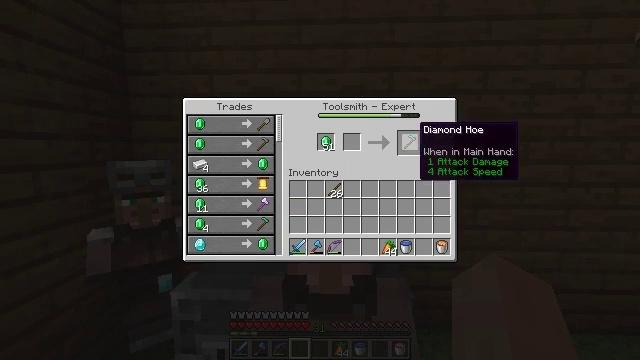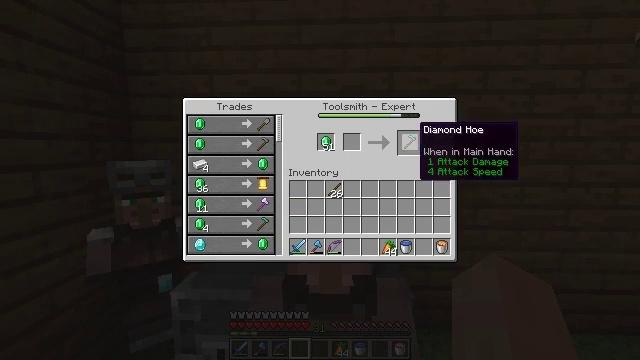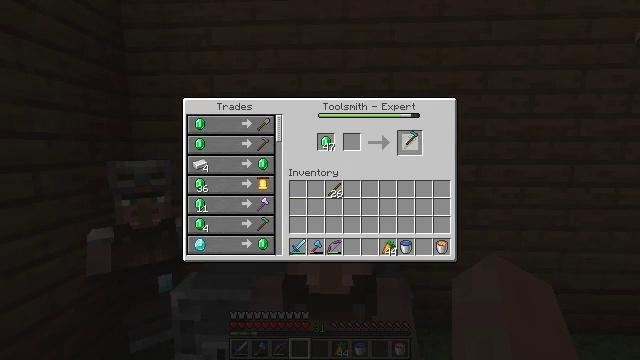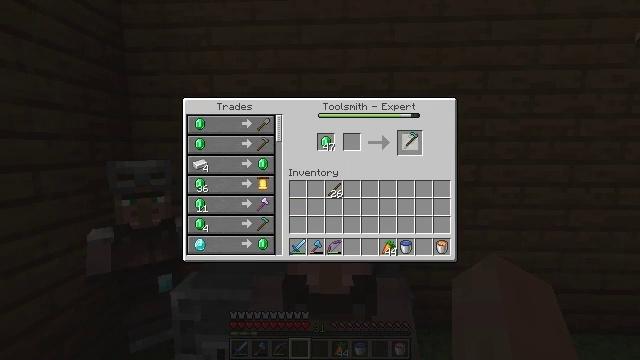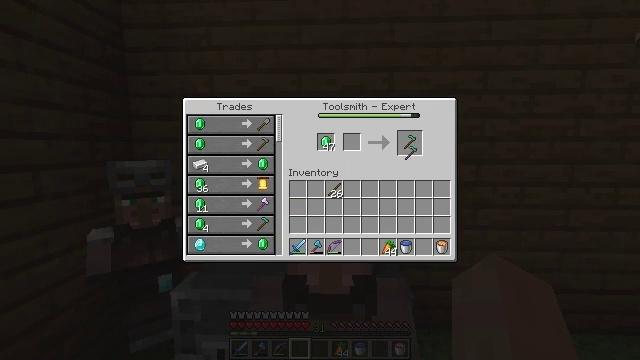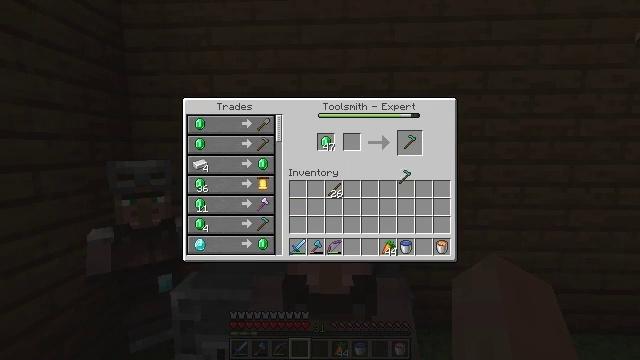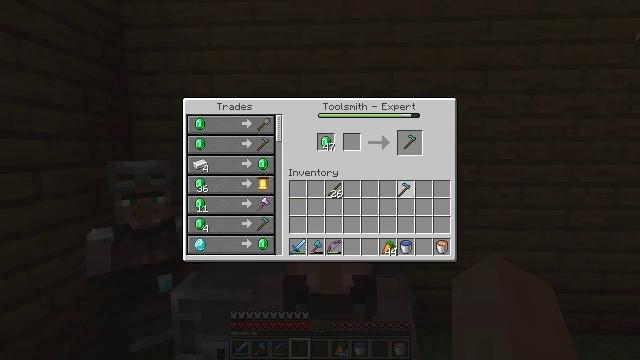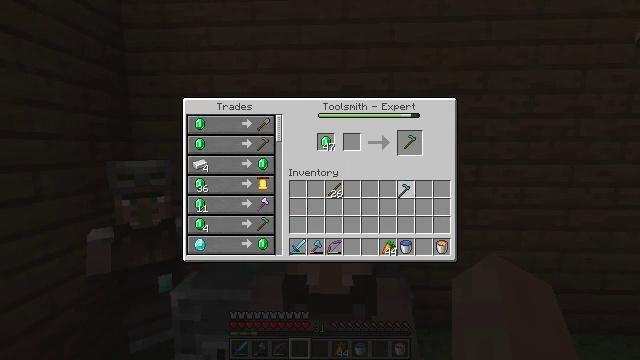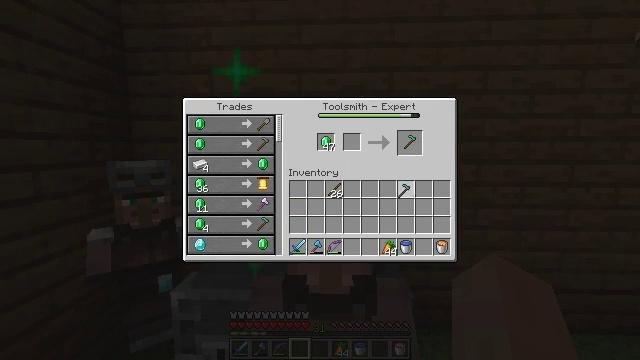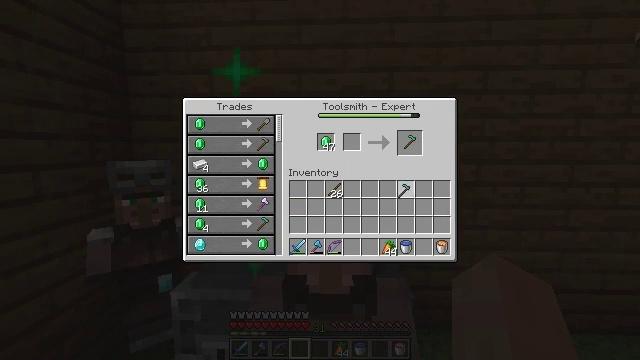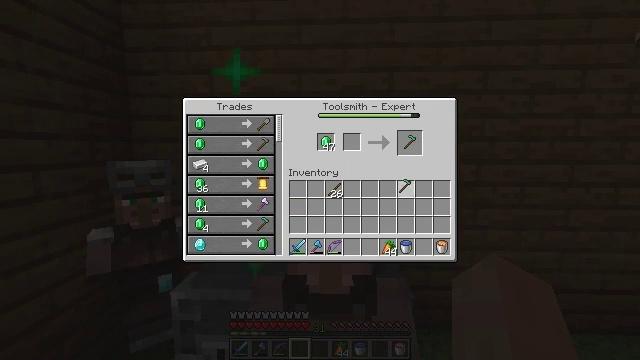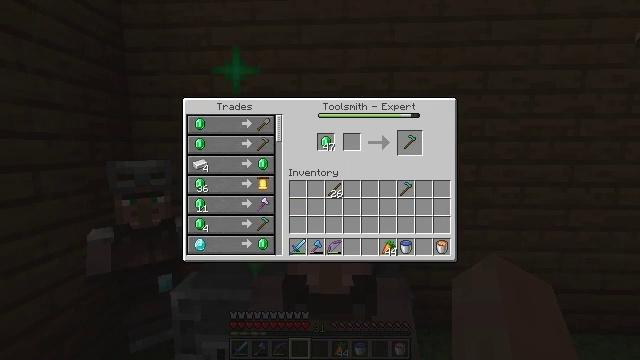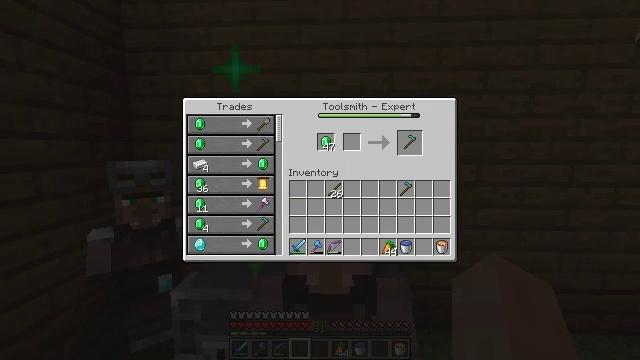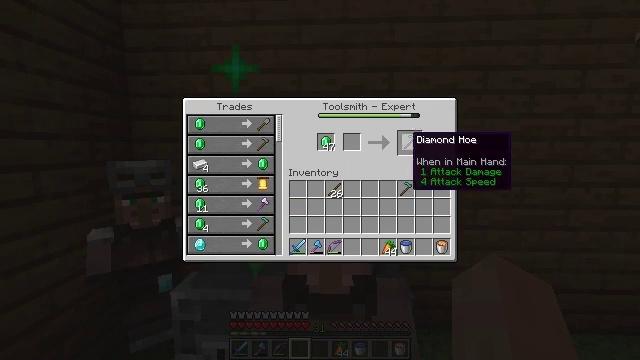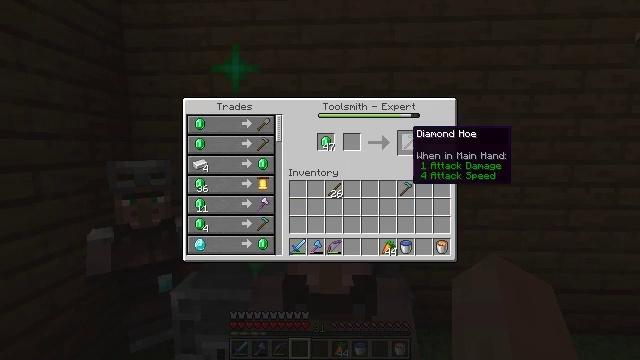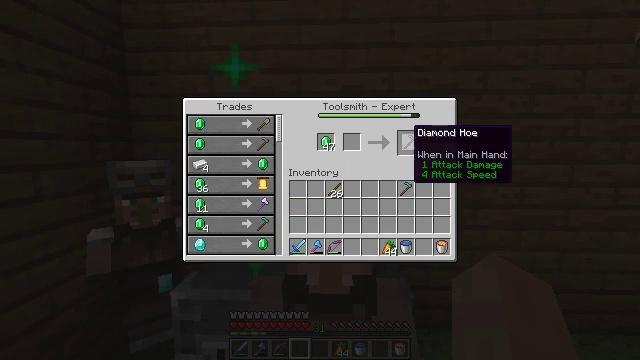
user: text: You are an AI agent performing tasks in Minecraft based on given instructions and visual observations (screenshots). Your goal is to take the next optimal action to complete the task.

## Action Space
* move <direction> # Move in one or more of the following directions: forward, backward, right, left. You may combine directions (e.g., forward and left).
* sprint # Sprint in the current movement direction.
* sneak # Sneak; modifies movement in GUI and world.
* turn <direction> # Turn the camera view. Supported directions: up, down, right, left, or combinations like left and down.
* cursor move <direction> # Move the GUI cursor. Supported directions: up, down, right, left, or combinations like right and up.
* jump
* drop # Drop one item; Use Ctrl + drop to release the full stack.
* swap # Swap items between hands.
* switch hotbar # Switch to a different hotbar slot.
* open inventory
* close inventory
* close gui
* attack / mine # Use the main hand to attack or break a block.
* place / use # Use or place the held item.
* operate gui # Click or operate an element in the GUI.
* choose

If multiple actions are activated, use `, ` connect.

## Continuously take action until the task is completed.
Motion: motion action
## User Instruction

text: Craft a diamond hoe by combining materials in the crafting table.
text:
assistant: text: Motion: no_op
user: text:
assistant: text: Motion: operate gui
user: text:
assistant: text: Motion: operate gui
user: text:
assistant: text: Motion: cursor move down
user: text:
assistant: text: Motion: cursor move down
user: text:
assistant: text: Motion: cursor move down
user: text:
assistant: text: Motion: no_op
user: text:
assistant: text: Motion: operate gui
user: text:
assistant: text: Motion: operate gui
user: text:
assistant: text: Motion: operate gui
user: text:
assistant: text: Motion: cursor move up
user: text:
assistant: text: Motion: cursor move up
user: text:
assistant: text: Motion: cursor move up
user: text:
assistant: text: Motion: no_op
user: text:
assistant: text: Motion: no_op
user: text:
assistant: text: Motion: no_op
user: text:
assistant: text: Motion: operate gui
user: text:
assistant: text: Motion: operate gui
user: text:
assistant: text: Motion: cursor move down, operate gui
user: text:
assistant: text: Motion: cursor move down
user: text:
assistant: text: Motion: no_op
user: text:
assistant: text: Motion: no_op
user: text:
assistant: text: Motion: no_op
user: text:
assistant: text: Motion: no_op
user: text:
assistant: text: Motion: operate gui
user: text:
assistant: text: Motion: operate gui
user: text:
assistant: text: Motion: operate gui
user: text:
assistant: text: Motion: no_op
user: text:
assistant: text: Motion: cursor move up
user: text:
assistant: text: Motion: cursor move up